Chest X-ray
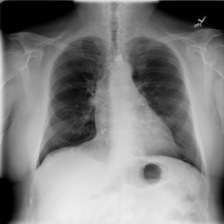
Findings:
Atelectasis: negative
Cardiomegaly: negative
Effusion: negative
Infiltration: negative
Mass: negative
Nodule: negative
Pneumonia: negative
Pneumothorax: negative
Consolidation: negative
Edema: negative
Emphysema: negative
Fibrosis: negative
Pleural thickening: negative
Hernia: negative